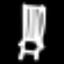
Label: chair